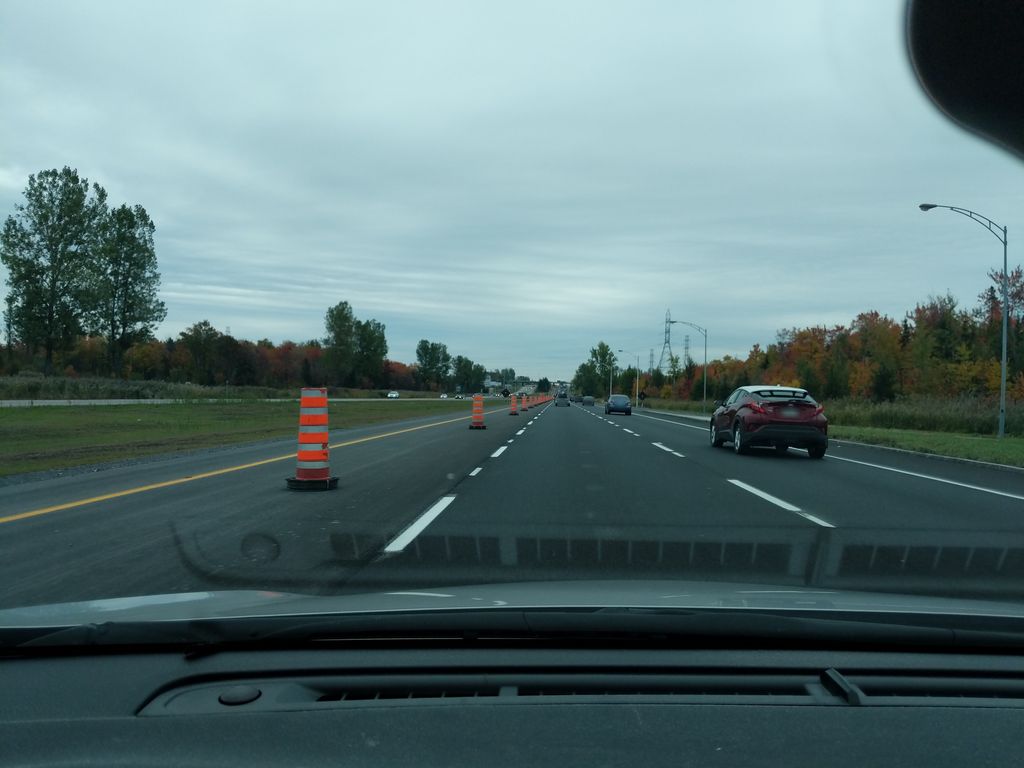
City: quebec_city